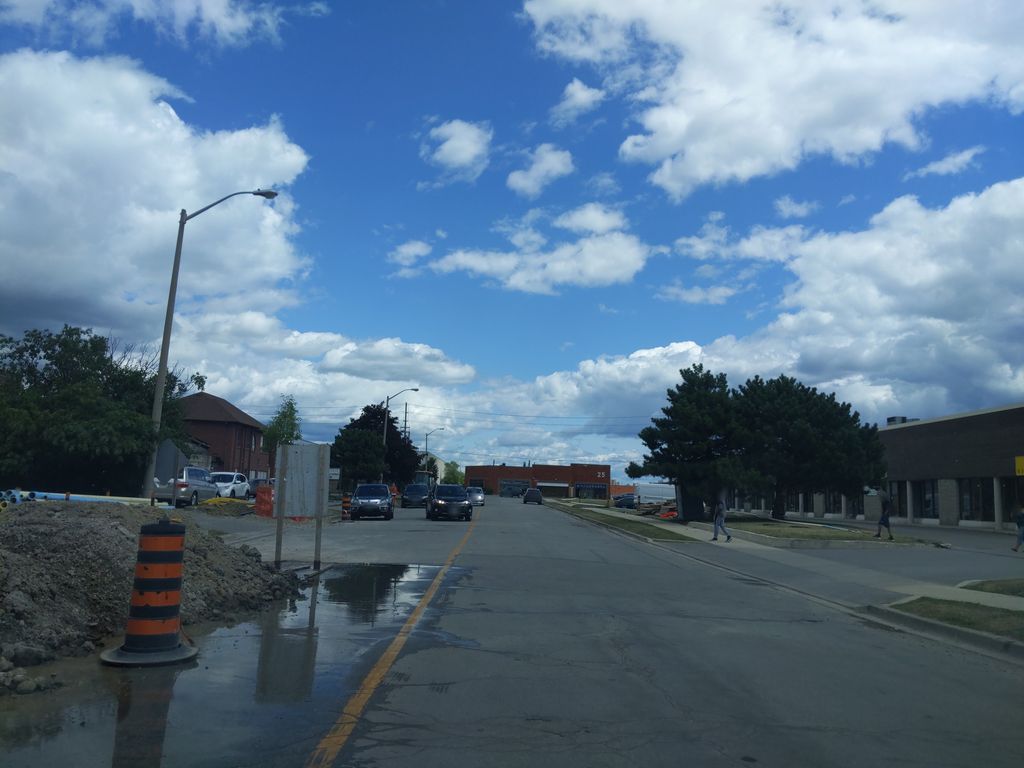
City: toronto